Question: I have a 'UITabBarController' with 3 items, and when the app starts, all the items' icon appear tinted, instead of having one tinted and the other two greyed out:

After I navigate through the tabs, they start to behave correctly. Why is this happening?
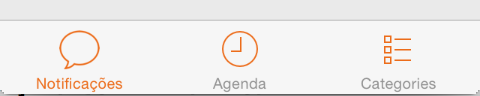
Answer: Add this line into your App Delegate
'[[UITabBar appearance] setTintColor:[UIColor orangeColor]];'